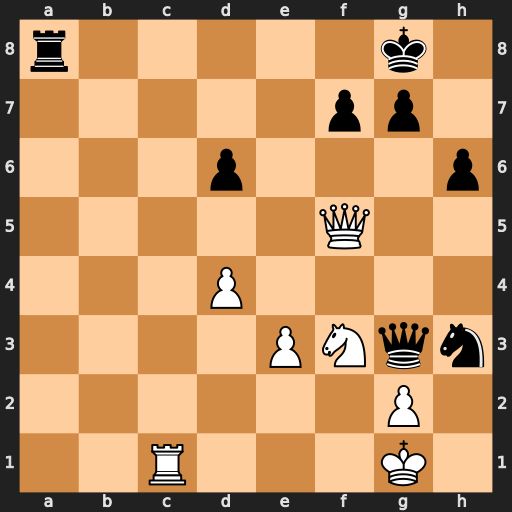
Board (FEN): r5k1/5pp1/3p3p/5Q2/3P4/4PNqn/6P1/2R3K1
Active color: w
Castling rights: -
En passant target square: -
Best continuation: Qxh3 Qxh3 gxh3